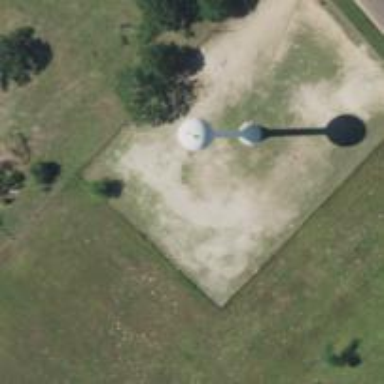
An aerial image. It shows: Water tower that is man-made.